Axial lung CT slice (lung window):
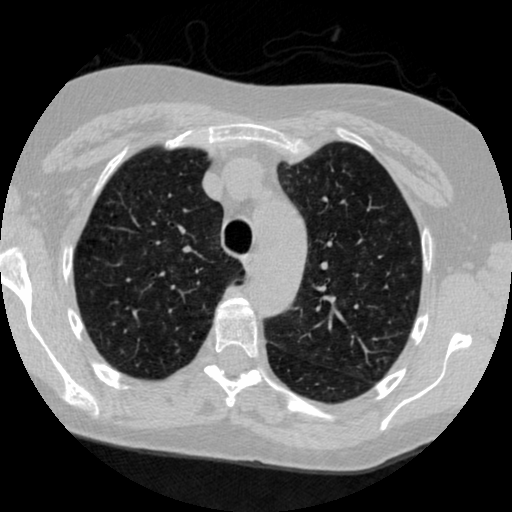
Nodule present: no